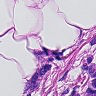
Metastatic tissue present: yes